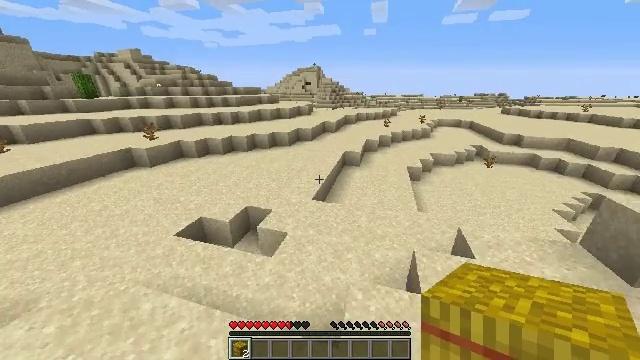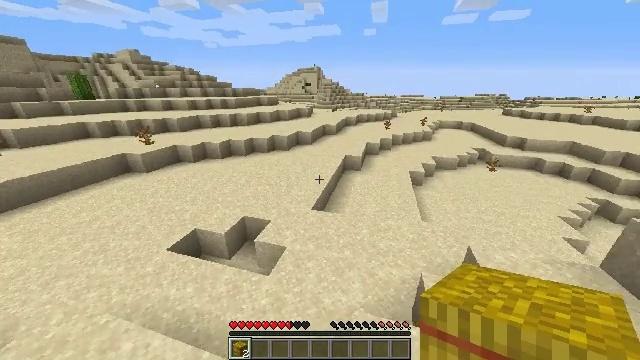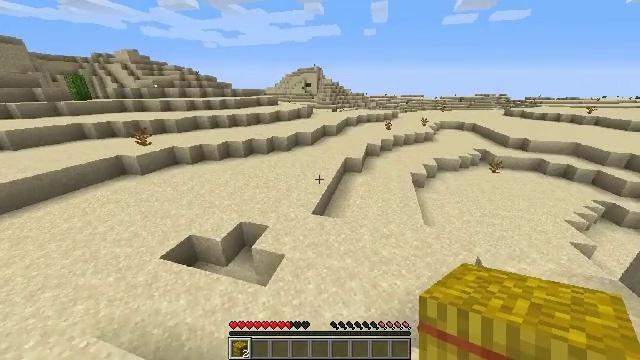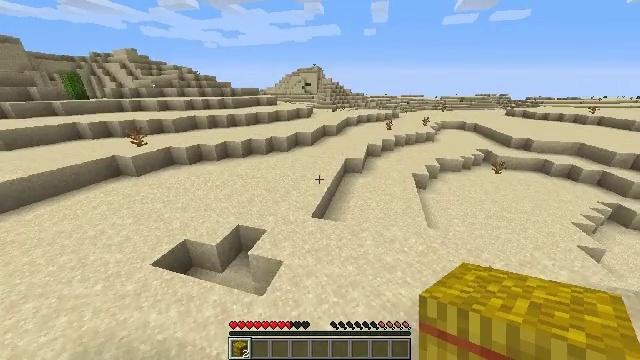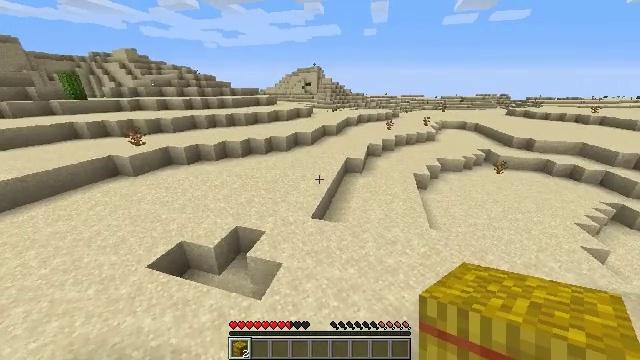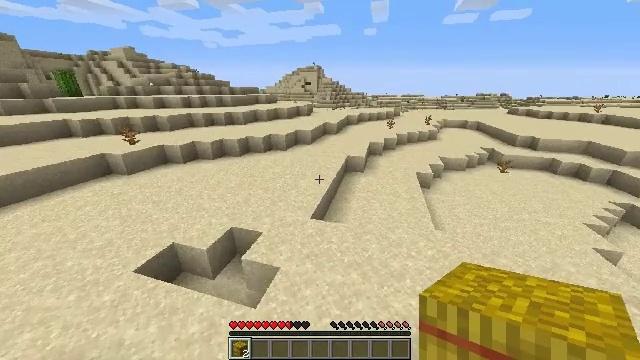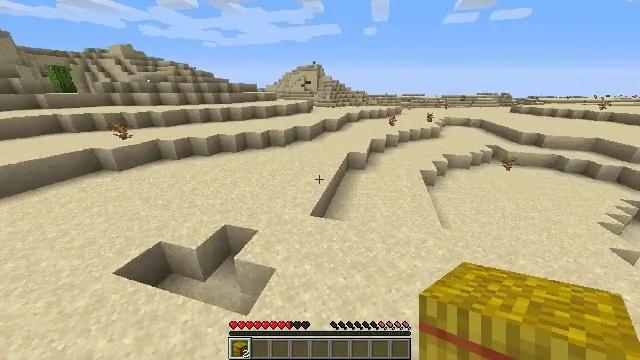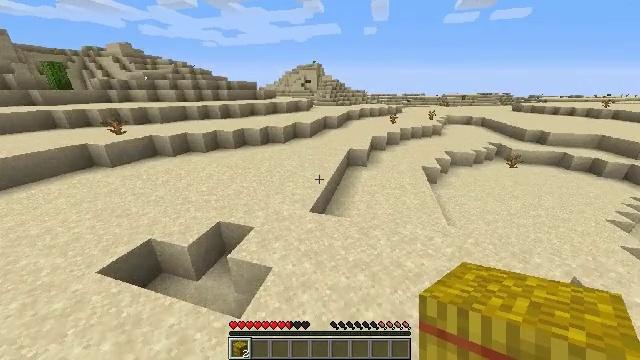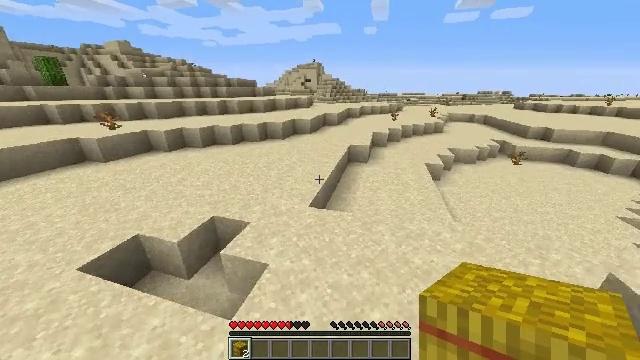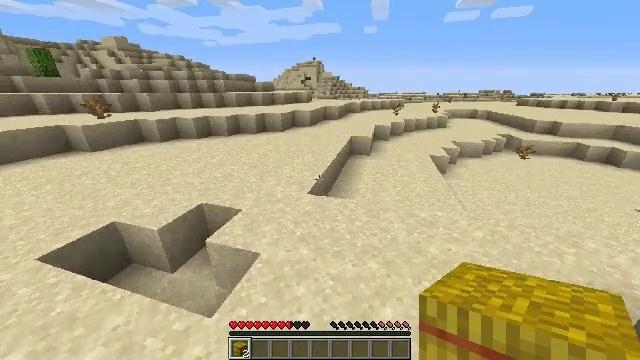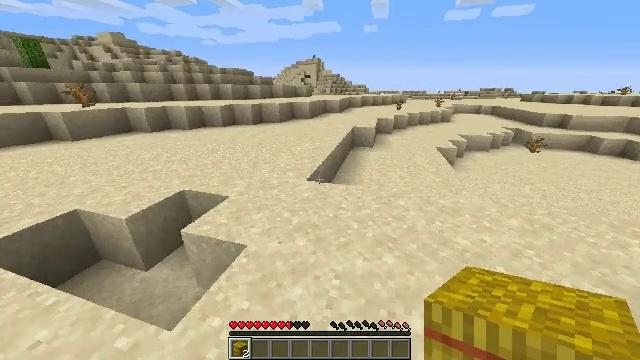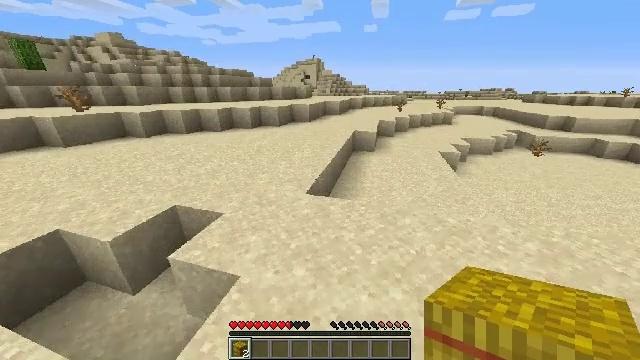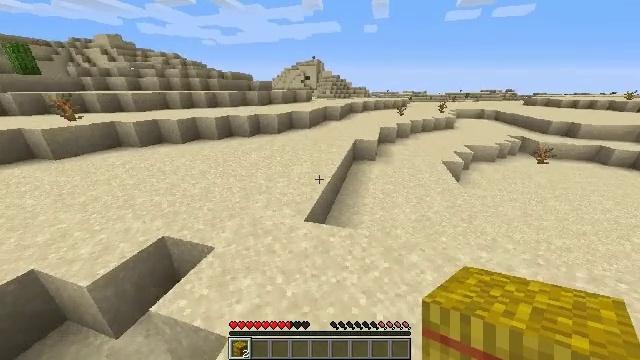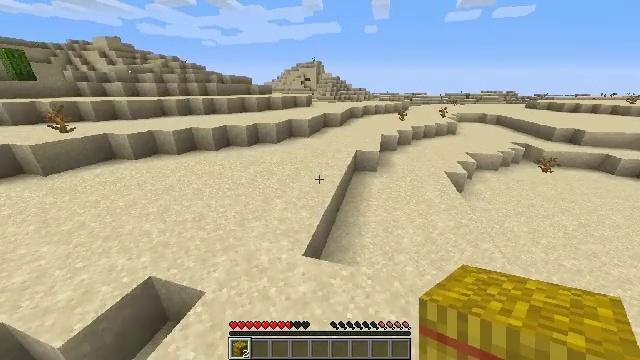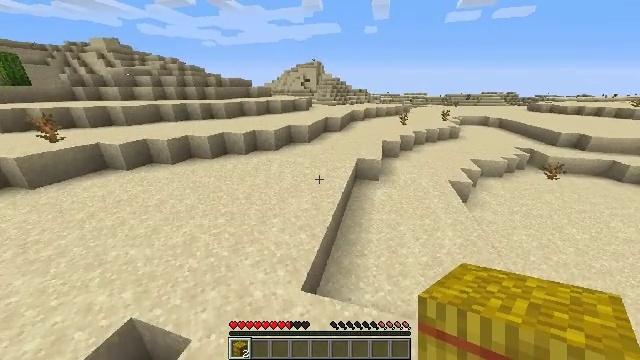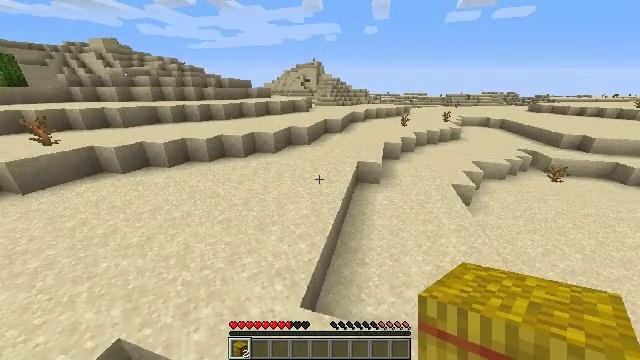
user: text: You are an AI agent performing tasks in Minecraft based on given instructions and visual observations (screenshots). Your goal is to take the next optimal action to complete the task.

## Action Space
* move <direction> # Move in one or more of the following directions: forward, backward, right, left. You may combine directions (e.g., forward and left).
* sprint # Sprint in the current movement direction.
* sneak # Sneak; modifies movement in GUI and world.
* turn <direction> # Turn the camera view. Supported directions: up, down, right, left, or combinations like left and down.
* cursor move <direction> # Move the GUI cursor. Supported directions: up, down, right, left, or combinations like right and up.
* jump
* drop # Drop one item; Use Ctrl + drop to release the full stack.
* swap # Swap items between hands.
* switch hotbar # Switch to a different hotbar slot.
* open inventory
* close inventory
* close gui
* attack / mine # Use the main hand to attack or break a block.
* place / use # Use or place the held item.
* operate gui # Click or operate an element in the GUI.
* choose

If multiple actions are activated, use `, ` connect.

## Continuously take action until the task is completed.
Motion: motion action
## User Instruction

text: Drop a hay block.
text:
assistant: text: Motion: move forward, sprint, jump
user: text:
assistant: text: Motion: move forward, sprint, jump
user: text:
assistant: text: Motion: move forward, sprint, jump
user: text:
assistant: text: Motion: move forward, sprint, jump
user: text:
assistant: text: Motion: move forward, sprint, jump
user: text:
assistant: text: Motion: move forward, sprint, jump
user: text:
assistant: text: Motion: move forward, sprint, jump
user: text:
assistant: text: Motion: move forward, sprint, jump
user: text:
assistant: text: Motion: move forward, sprint, jump
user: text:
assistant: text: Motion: move forward, sprint, jump
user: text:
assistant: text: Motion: move forward, sprint, jump
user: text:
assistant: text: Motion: move forward, sprint, jump
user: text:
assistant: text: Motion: move forward, sprint, jump
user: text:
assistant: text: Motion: move forward, sprint, jump
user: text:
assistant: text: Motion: move forward, sprint, jump
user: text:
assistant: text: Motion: move forward, sprint, jump
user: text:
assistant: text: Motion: move forward, sprint, jump
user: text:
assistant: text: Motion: move forward, sprint, jump
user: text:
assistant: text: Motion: move forward, sprint, jump
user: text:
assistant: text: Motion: move forward, sprint, jump
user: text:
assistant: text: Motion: move forward, sprint, jump
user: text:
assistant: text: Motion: move forward, sprint, jump
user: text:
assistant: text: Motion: move forward, sprint, jump
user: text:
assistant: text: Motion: move forward, sprint, jump
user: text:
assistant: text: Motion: move forward, sprint, jump
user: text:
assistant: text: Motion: move forward and move right, sprint, jump
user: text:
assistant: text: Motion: move forward and move right, sprint, jump
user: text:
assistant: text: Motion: move forward and move right, sprint, jump
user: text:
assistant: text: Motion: move forward and move right, sprint, jump
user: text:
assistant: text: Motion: move forward and move right, sprint, jump